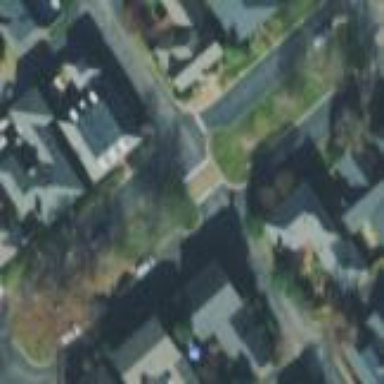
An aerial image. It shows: Residential road.